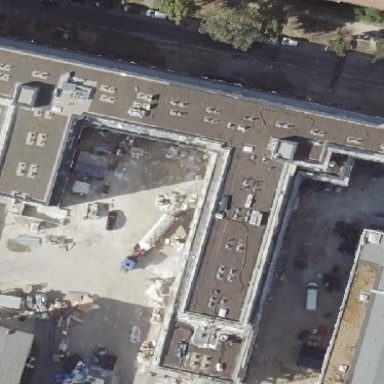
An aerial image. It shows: Student accommodation with flat roof.